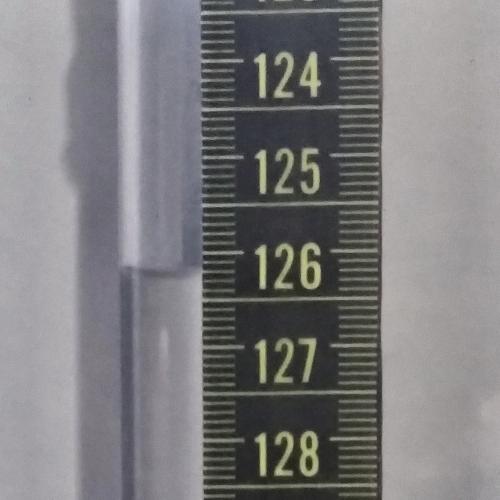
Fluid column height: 126.2 cm